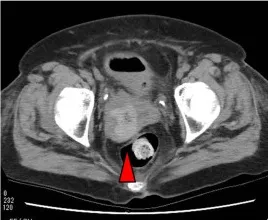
(A-C) Abdominal and pelvic CT taken 10 days after admission. Abdominal and pelvic CT revealed that hydronephrosis was improved, although renal calculus was observed. In addition, pelvic CT revealed that lower shift of bladder (red arrow) and severe uterine prolapse (white arrow) were improved.
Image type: radiology (ct)